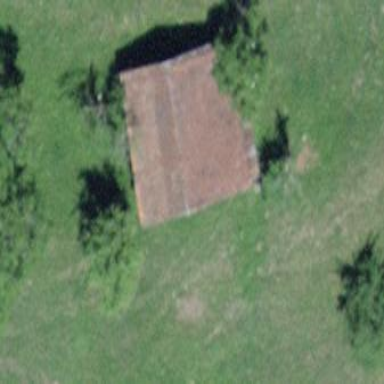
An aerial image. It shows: Rural barn.